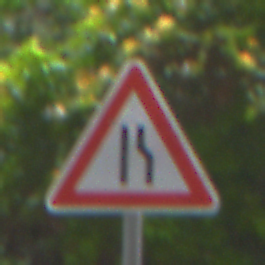
Verkehrszeichen: EinseitigVerengteFahrbahnRechts
Umgebung: Outdoor, Urban
Tageszeit: MorningAfternoon
Wetter: Overcast
Licht: Natural
Jahreszeit: NotSpecified
Kontrast: LowContrast